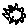
Label: sun